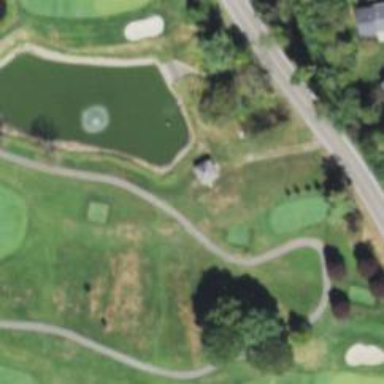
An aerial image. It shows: Path for both road and golf.